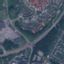
Land use / land cover class: Highway